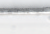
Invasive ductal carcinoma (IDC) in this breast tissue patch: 0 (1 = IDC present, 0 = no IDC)